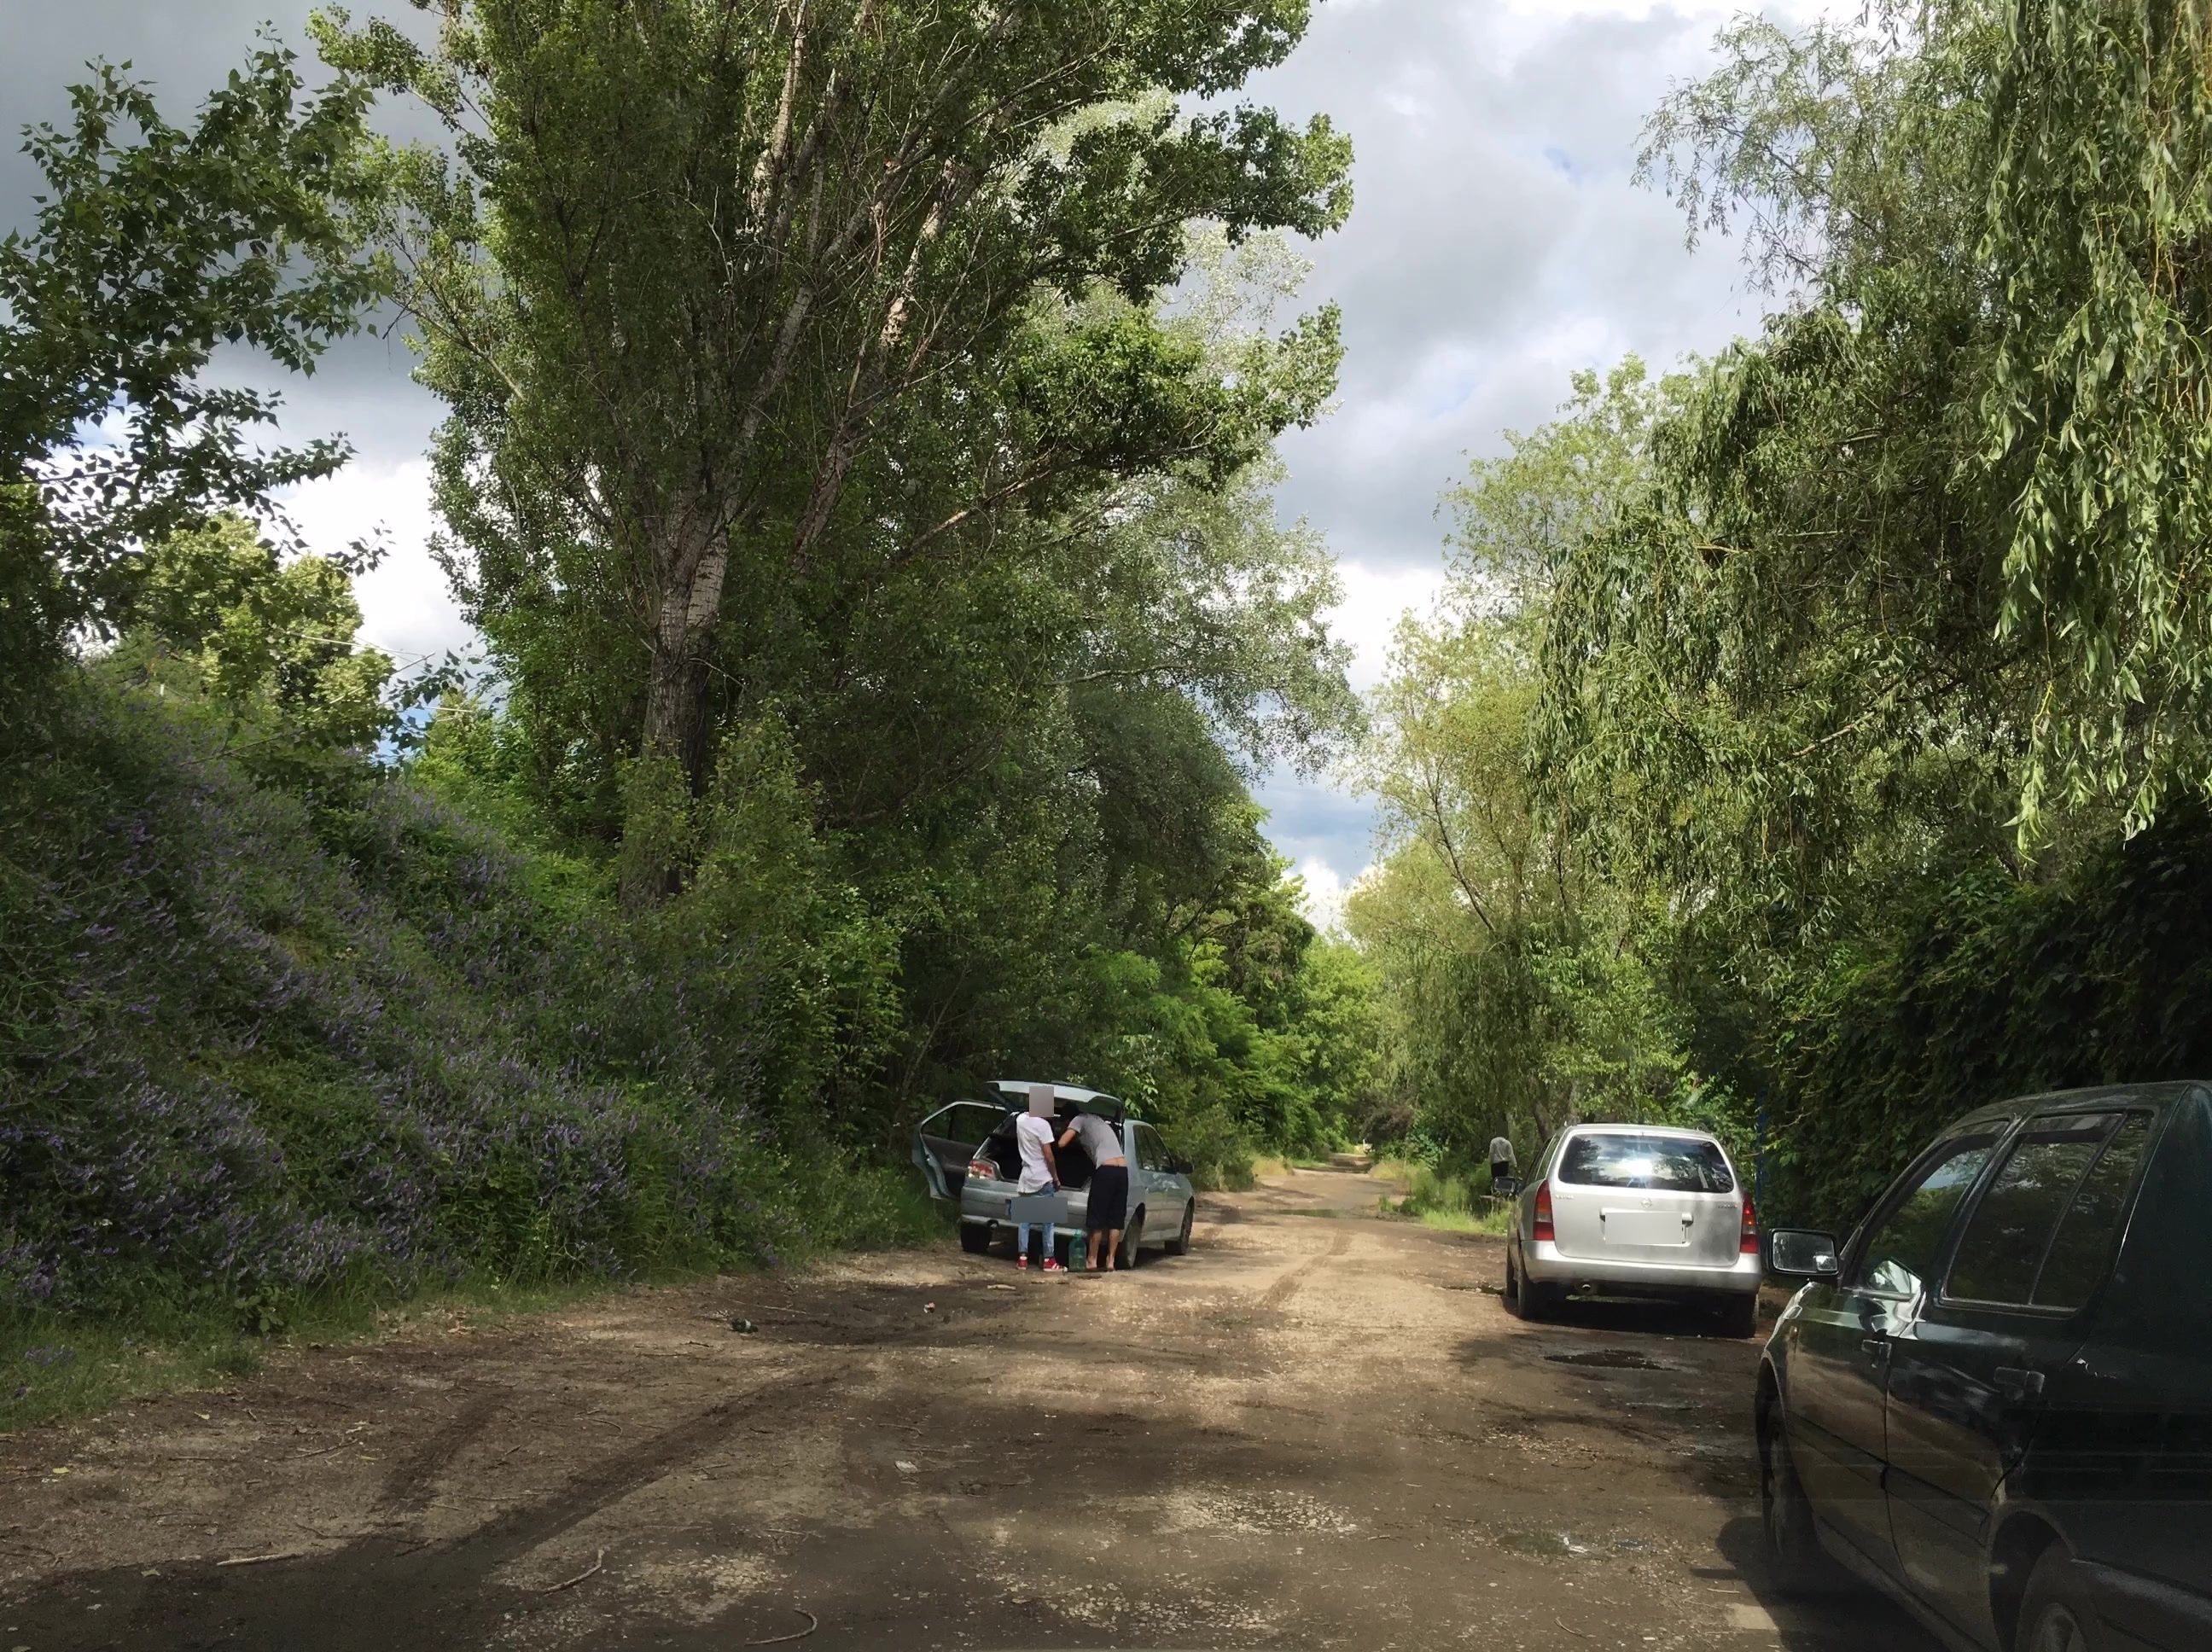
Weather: clear
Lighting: day
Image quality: slightly poor
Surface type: walking surface
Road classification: service, track
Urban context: urban centre
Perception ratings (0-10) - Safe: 9.42, Lively: 3.28, Beautiful: 9.53, Boring: 8.63, Depressing: 2.14, Wealthy: 2.28